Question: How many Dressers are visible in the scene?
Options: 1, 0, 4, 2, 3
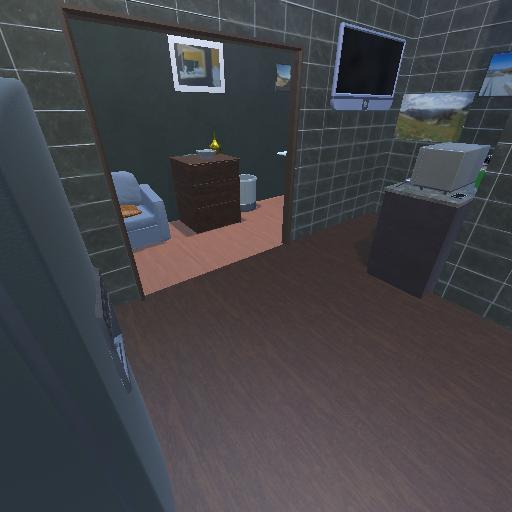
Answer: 1